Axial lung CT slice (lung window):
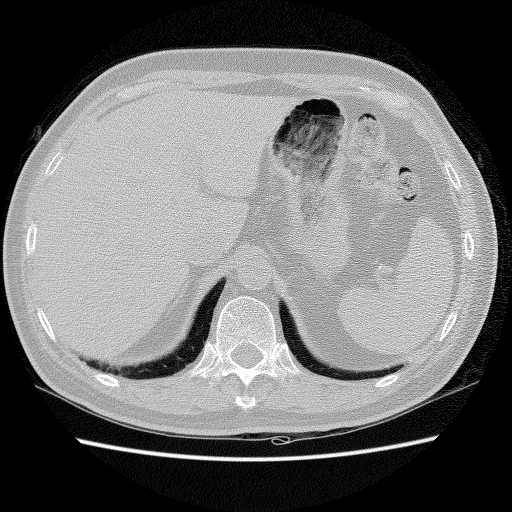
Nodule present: no